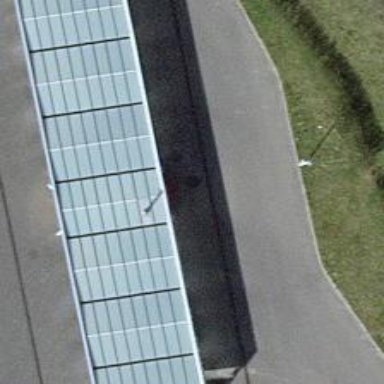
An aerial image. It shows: Car wash facility.